Field crop: tomato
Growth stage: 2
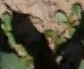
Species: portulaca